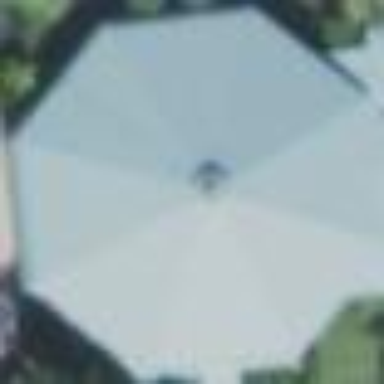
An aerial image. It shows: Building with pyramidal metal roof. The roof is made of metal and has pyramidal shape.